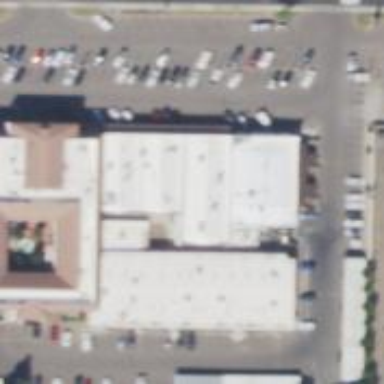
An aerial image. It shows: Fitness center located in leisure land.